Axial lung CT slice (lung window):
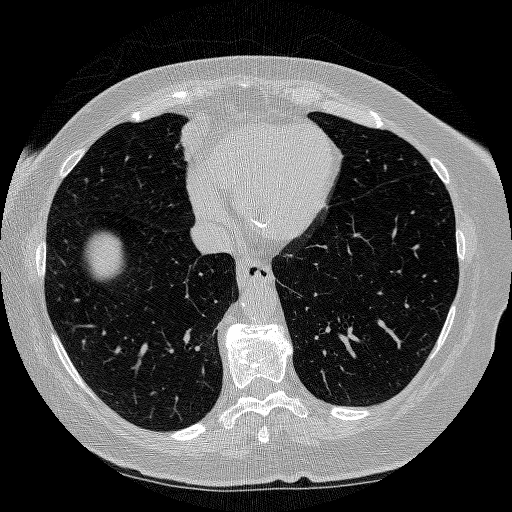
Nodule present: no